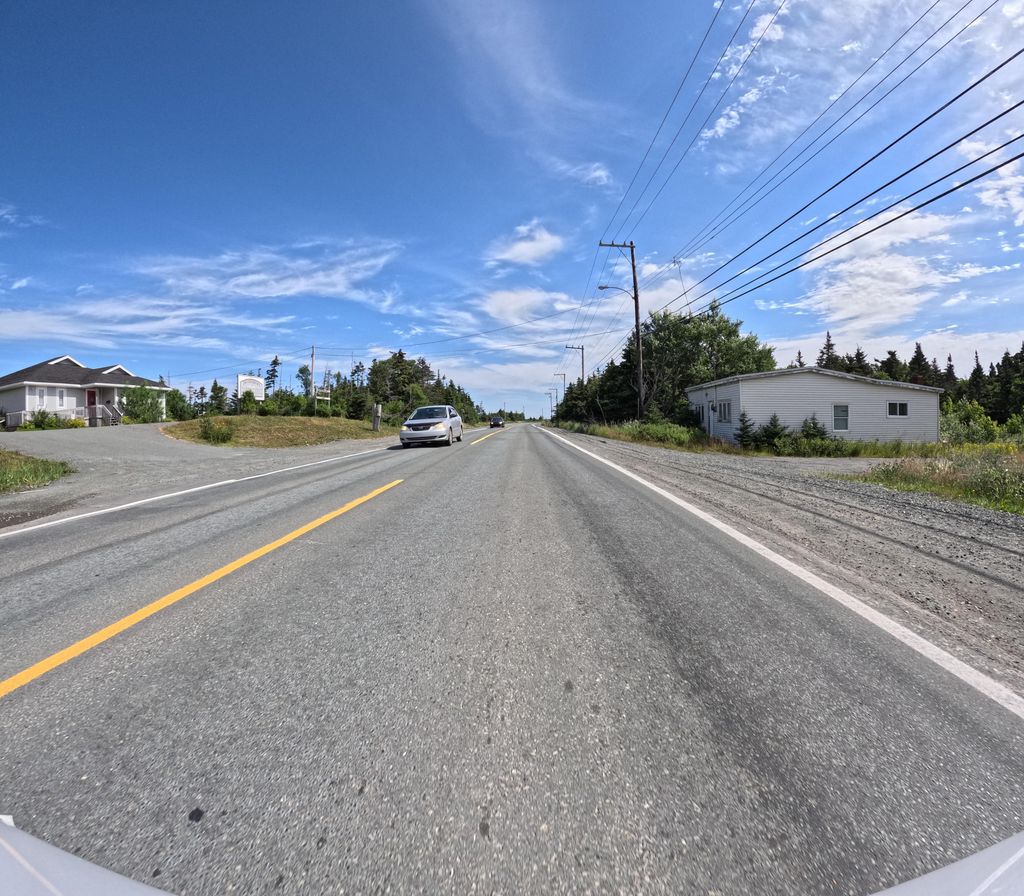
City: st_johns